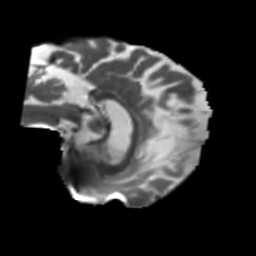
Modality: T2w
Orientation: sagittal
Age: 73
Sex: female
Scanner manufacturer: siemens
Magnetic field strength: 3 T
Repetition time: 5.25 s
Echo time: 0.08 s